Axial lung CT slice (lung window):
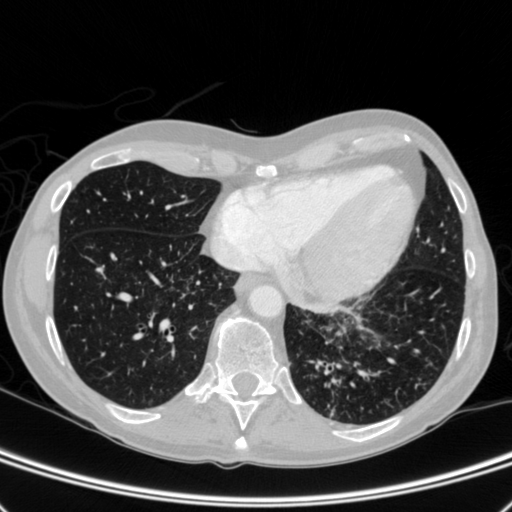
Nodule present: no